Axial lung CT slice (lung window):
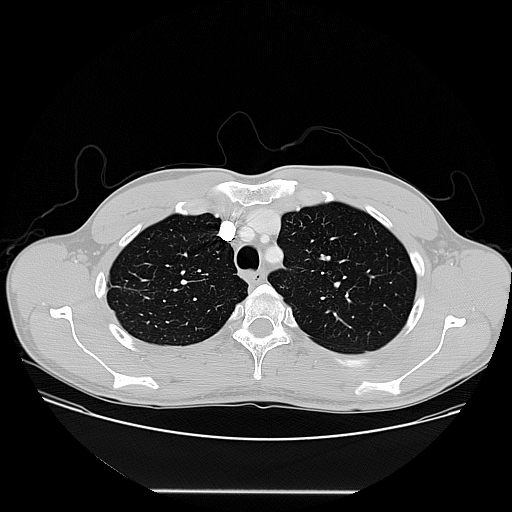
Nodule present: no